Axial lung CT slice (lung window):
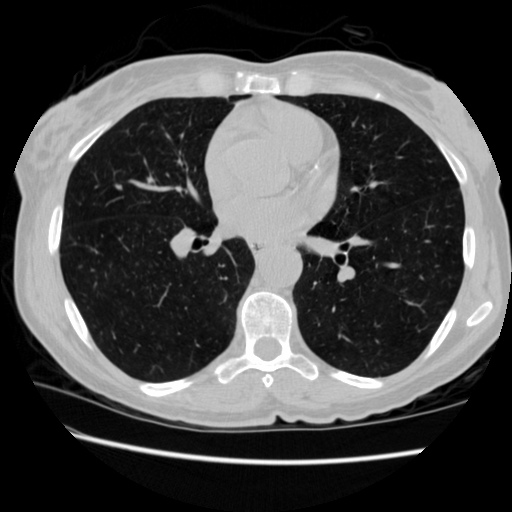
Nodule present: no